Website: walmart
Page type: store-pickup
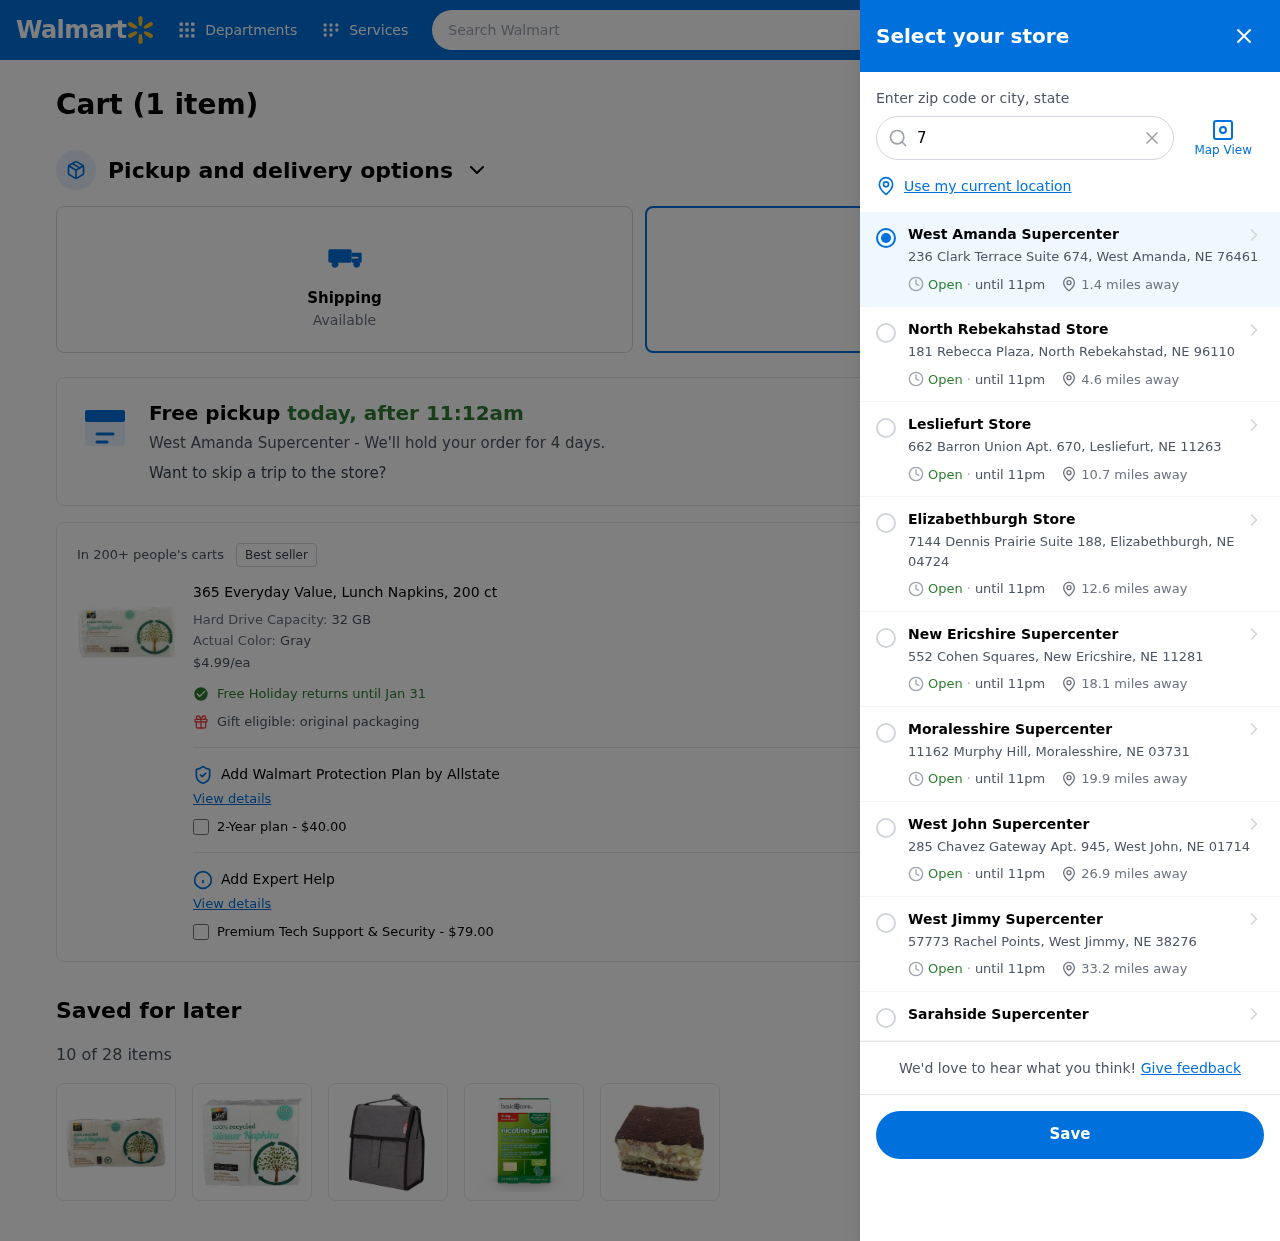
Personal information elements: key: PII_CITY
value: West Amanda
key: PII_CITY
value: West Amanda Supercenter
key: PII_CITY_STATE_ZIP
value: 236 Clark Terrace Suite 674, West Amanda, NE 76461
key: PII_LOCATION1_CITY
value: North Rebekahstad Store
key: PII_LOCATION1_CITY_STATE_ZIP
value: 181 Rebecca Plaza, North Rebekahstad, NE 96110
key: PII_LOCATION2_CITY
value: Lesliefurt Store
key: PII_LOCATION2_CITY_STATE_ZIP
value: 662 Barron Union Apt. 670, Lesliefurt, NE 11263
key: PII_LOCATION3_CITY
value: Elizabethburgh Store
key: PII_LOCATION3_CITY_STATE_ZIP
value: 7144 Dennis Prairie Suite 188, Elizabethburgh, NE 04724
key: PII_LOCATION4_CITY
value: New Ericshire Supercenter
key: PII_LOCATION4_CITY_STATE_ZIP
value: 552 Cohen Squares, New Ericshire, NE 11281
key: PII_LOCATION5_CITY
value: Moralesshire Supercenter
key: PII_LOCATION5_CITY_STATE_ZIP
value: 11162 Murphy Hill, Moralesshire, NE 03731
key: PII_LOCATION6_CITY
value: West John Supercenter
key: PII_LOCATION6_CITY_STATE_ZIP
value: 285 Chavez Gateway Apt. 945, West John, NE 01714
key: PII_LOCATION7_CITY
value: West Jimmy Supercenter
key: PII_LOCATION7_CITY_STATE_ZIP
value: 57773 Rachel Points, West Jimmy, NE 38276
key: PII_LOCATION8_CITY
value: Sarahside Supercenter
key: PII_POSTCODE
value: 76461
Product elements: key: PRODUCT1_NAME
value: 365 Everyday Value, Lunch Napkins, 200 ct
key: PRODUCT1_PRICE
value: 4.99
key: PRODUCT1_DESC
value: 32 GB
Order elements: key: ORDER_NUM_ITEMS
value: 1
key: ORDER_NUM_ITEMS
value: Cart (1 item)
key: ORDER_DELIVERY_DATE
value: today, after 11:12am
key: ORDER_ITEM1_QUANTITY
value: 1
Search elements: key: HEADER_SEARCH
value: Search Walmart
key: SEARCH_LOCATION
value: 76461